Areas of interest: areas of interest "Commercial service"
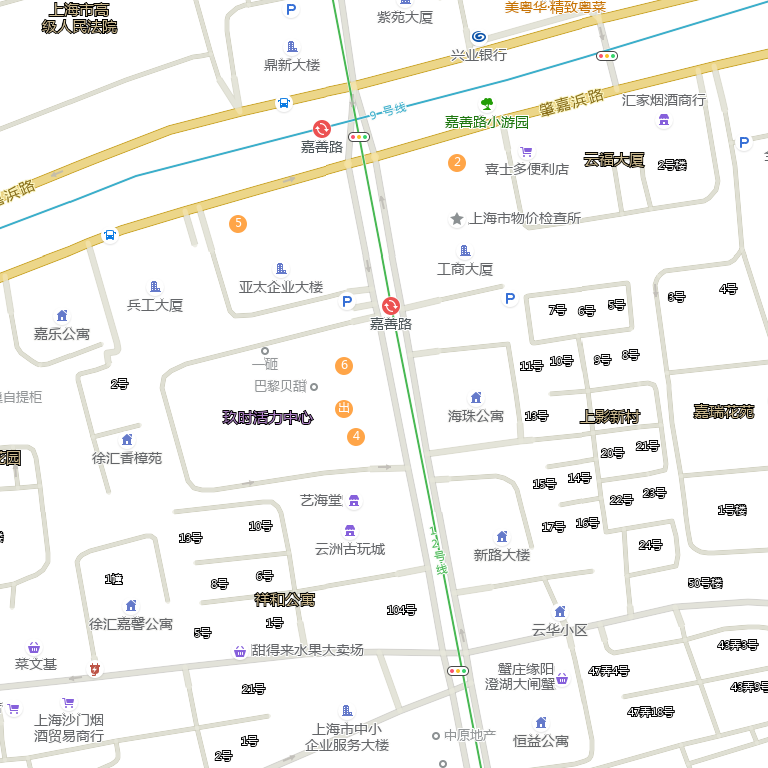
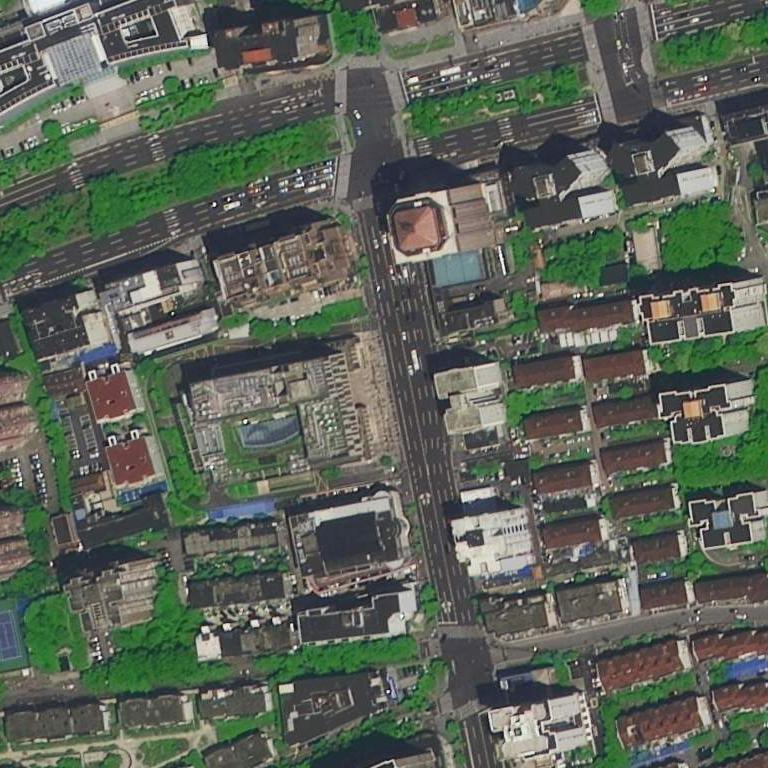